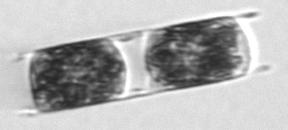
Label: Hemiaulus